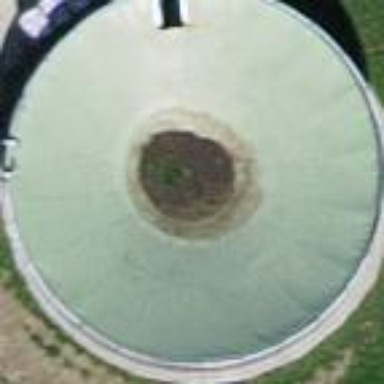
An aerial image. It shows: Storage tank building.